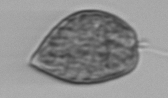
Label: Prorocentrum_micans